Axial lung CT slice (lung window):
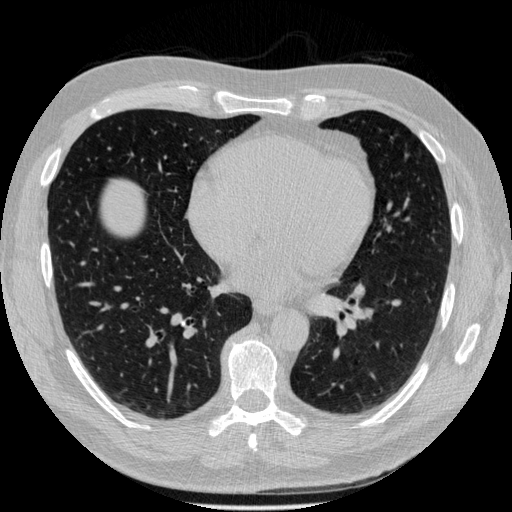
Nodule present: no